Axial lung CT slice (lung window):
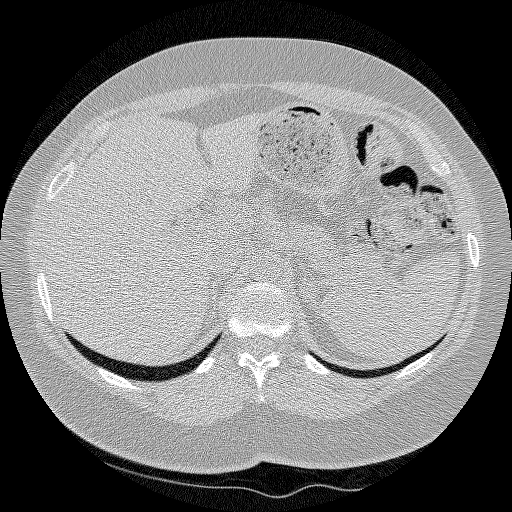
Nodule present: no